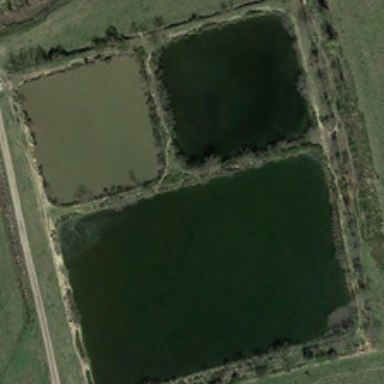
Three ponds are surrounded by some green plants .